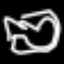
Label: airplane